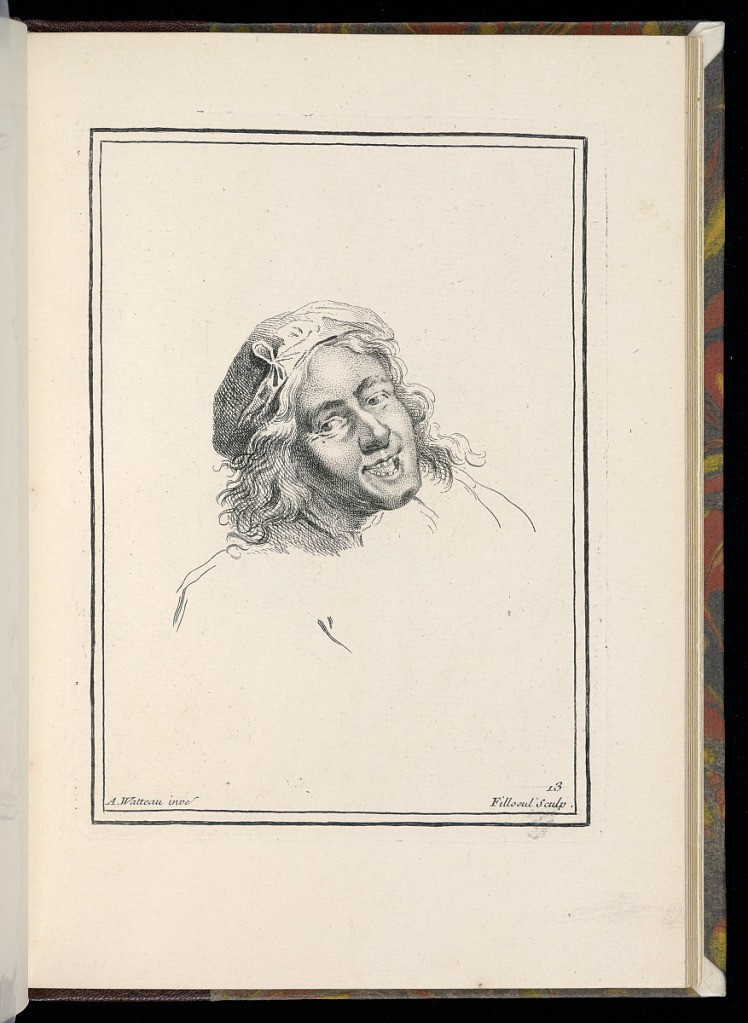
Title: Study of a Man's Head
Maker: Antoine Watteau, French, 1684–1721
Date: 1734
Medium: Etching on laid paper
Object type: Print
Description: Study of a man's head. The man has his mouth open, with his teeth visible, he looks to the left and wears a cap on his shoulder-length wavy hair. The plate is numbered and signed.